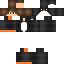
A male human skin with dark skin, wearing brown long hair dressed in a blue hoodie and black pants, featuring a closed mouth.